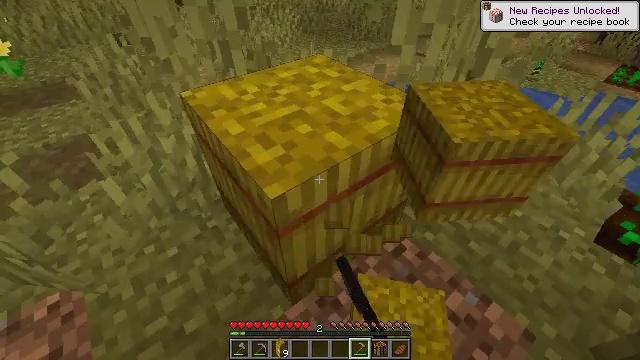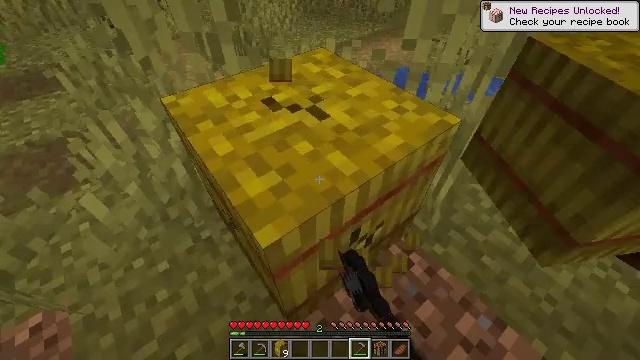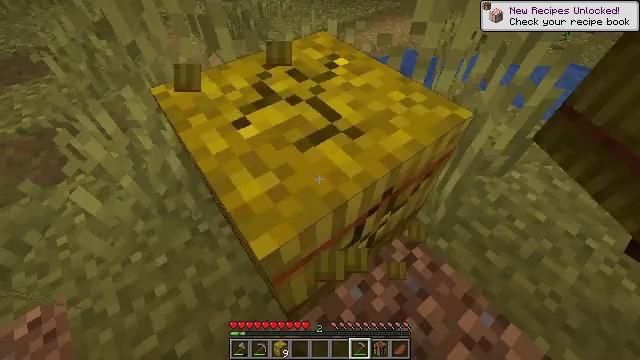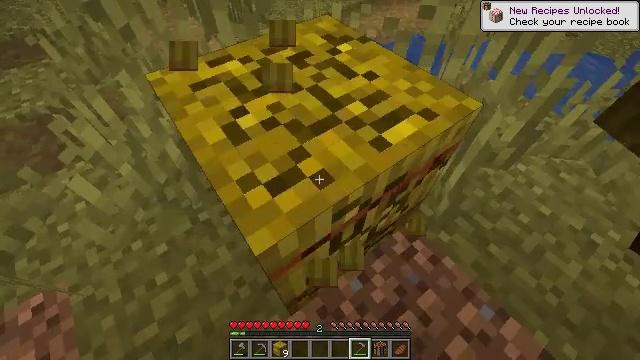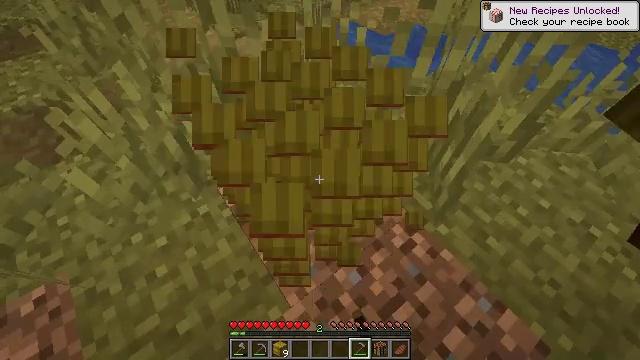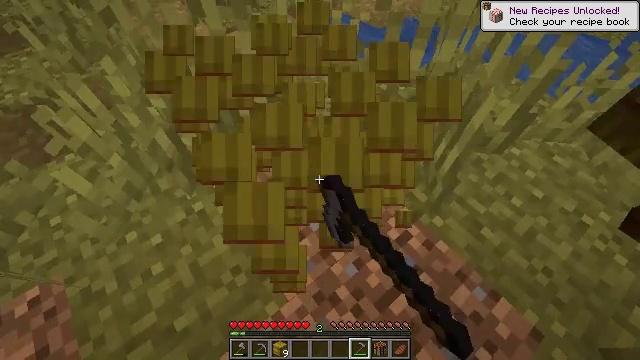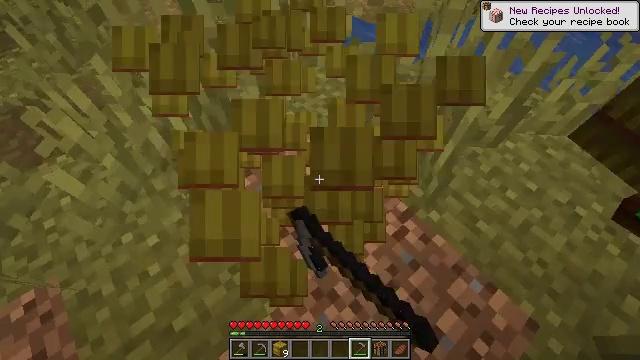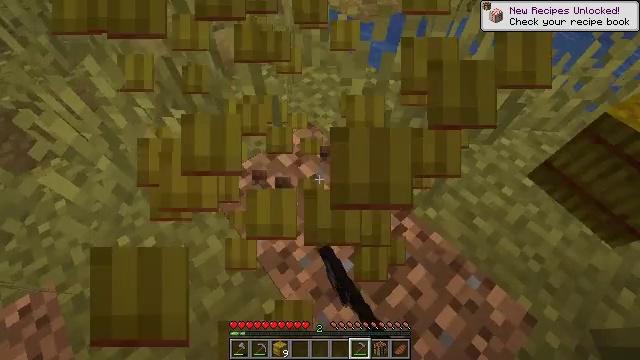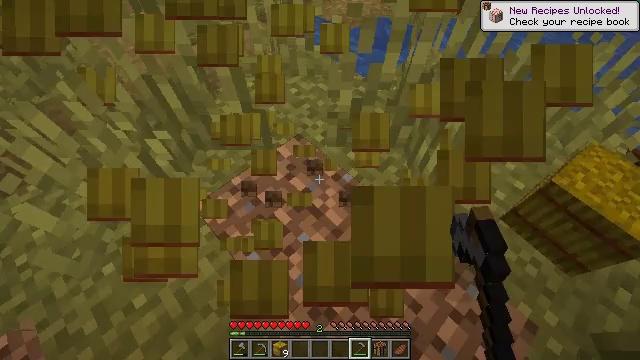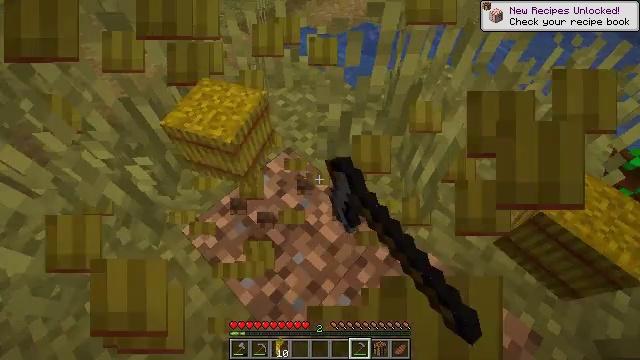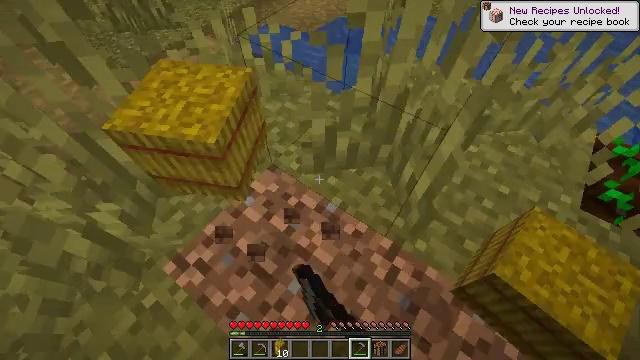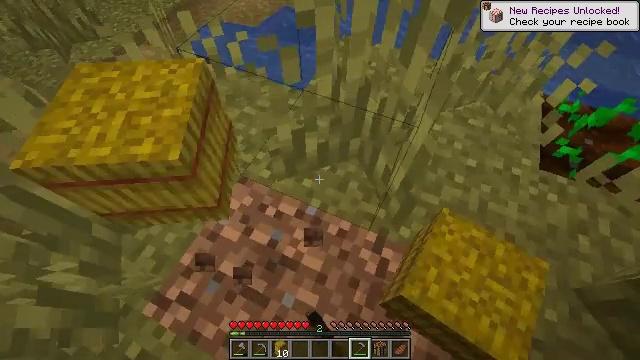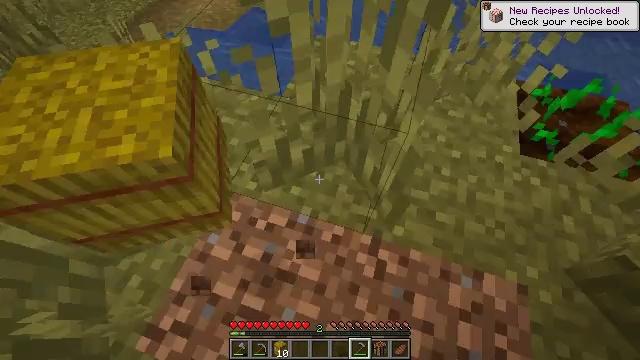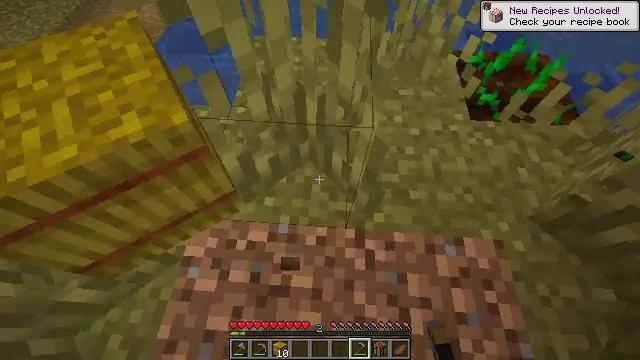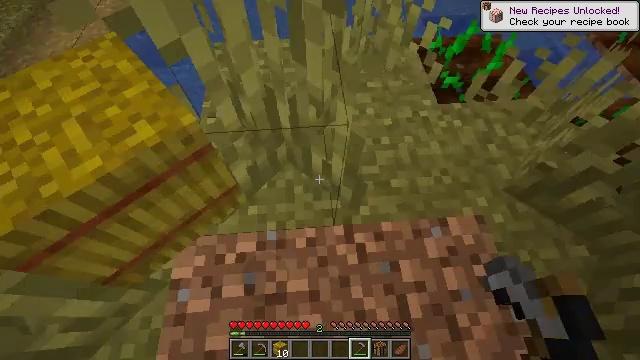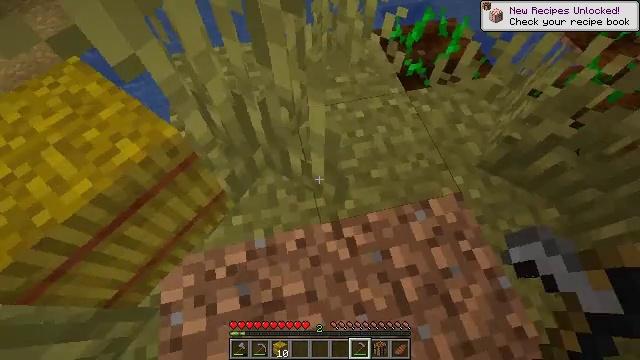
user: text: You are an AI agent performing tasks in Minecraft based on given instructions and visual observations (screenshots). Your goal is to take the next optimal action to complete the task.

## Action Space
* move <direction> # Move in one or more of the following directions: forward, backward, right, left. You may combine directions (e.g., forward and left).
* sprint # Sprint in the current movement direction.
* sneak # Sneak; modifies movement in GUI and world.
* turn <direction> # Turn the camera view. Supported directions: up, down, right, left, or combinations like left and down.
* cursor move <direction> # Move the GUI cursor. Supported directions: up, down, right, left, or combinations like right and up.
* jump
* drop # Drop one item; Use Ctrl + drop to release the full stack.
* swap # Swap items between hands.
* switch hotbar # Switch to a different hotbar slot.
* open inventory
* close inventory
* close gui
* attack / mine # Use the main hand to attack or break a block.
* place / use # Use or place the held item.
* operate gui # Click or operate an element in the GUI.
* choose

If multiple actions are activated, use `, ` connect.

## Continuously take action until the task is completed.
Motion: motion action
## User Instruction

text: Gather hay blocks from the farm.
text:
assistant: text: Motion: turn down, attack / mine
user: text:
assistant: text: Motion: turn down, attack / mine
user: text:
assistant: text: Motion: turn down, attack / mine
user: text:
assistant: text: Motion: turn down, attack / mine
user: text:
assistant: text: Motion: turn right and down, attack / mine
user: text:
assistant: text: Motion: turn right, attack / mine
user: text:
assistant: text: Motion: turn right, attack / mine
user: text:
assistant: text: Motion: move forward, turn right, attack / mine
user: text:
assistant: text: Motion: move forward, turn right
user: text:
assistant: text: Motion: move forward, turn right and down
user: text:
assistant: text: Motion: turn right and down
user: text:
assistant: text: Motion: turn right
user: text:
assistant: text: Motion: turn right and down
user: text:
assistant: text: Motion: turn right
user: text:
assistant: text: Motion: turn right
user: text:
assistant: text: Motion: turn right
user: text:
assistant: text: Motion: turn right and up
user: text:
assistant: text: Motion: move forward, turn right and up
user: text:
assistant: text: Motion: move forward, turn right and up
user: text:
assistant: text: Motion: move forward and move right, turn right and up
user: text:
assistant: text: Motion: move forward and move right, turn right and up
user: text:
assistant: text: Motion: move forward and move right, turn right and up
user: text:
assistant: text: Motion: move forward and move right, turn right and up
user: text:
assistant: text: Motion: move forward and move right, turn right and up
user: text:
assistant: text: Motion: move forward and move right, turn right and up
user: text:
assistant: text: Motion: move forward and move right, turn right and up
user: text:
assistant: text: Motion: move forward and move right, turn right
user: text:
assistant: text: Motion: move forward and move right
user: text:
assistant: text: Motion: move forward and move right, turn left
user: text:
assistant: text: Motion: move forward and move right, turn left and down